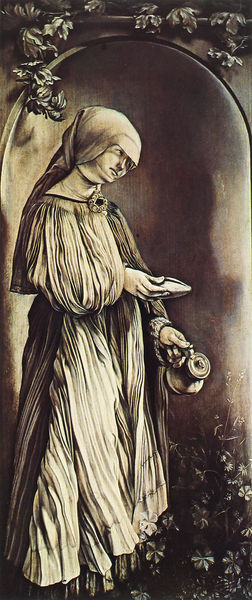
Titel: Hl. Elisabeth vom Heller-Altar
Künstler: Mathis Gothard Neithart
Institution: Karlsruhe, Staatliche Kunsthalle
Schlagwörter: blätter, dunkel, hand, mann, schatten, blumen, frau, kleid, schleier, tuch, rock, falten, halten, busch, figur, gewand, kelch, stehend, pflanze, pflanzen, brosche, kanne, krug, skulptur, kopfbedeckung, bogen, kopftuch, halsschmuck, gestalt, gefäß, torbogen, geben, schwarzweiss, nonne, reichen, mittelalter, plissee, schief, rockfalten, devot, schiefer kopf, gebenn, haare bedeckt